Question: I need to create a complex legend, which includes a fraction and the numerator and denominator are in different colors .
Is it possible to create such a legend with (base) R?
Since I have to add this legend in several plots different plots, I do not want to manually program the text, but be able to add it automatically as the legend. It does not necessary have to be a legend (although it would be convenient), however I don't want to have to manually enter the coordinates of each element.
Any ideas?!
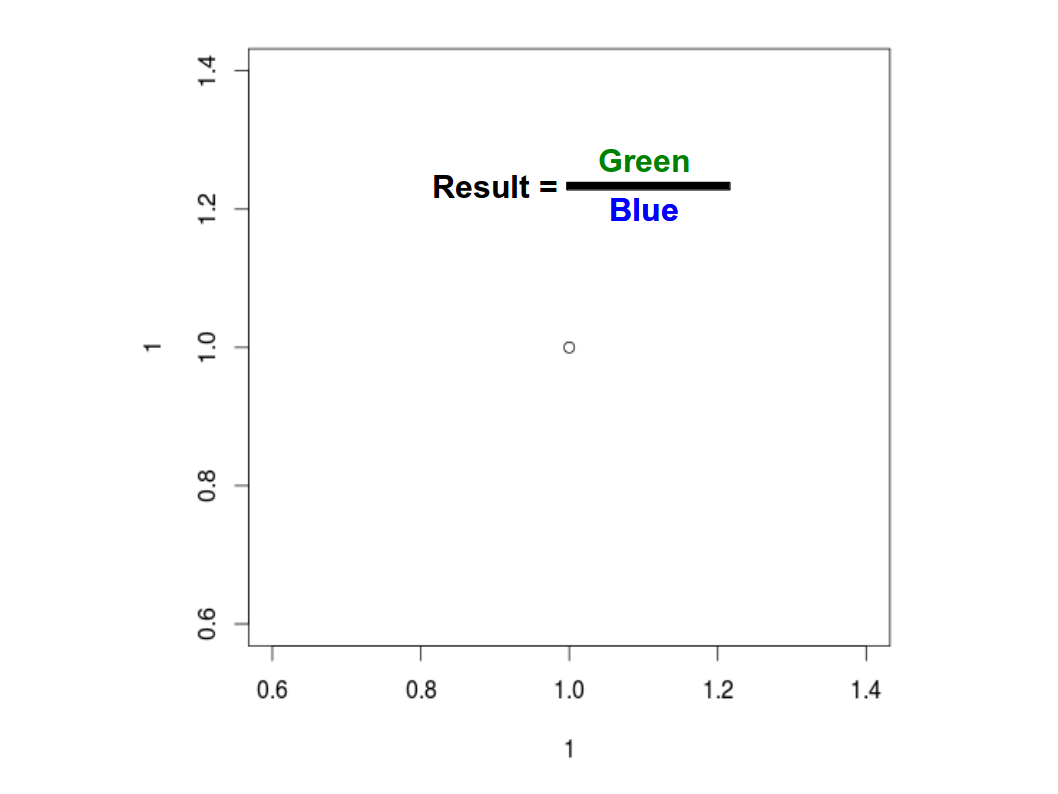
Answer: Assuming that you have something like:
'''
d=1:10
plot(d,type="l")
'''
and you wouldn't need different colors for numerator and denominator, you could do this with one-liner (including text location hint by @CarlWitthoft):
'''
text(0.5*max(d), 0.9*max(d), expression(Result == frac(Green, Blue)), cex=1.5)
'''

but there is no straightforward way to change colour of numerator and denominator. So the clunky way is to customize each element separately:
'''
text(0.4*max(d), 0.9*max(d), "Result =", cex=1.5)
text(0.55*max(d), 0.93*max(d), "Green", col="green", cex=1.5)
text(0.55*max(d), 0.87*max(d), "Blue", col="blue", cex=1.5)
segments(0.5*max(d), 0.9*max(d), 0.6*max(d), 0.9*max(d))
'''

which I know is not what you really want, but just in case no better hack comes...